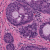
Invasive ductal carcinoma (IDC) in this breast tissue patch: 0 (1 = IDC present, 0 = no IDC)